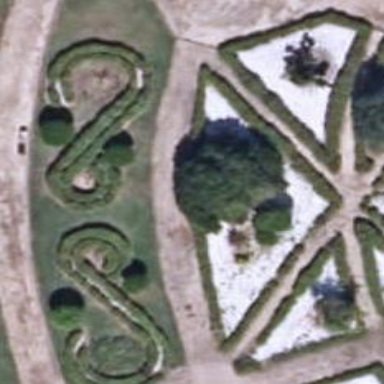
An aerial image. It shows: Garden enclosed by hedge.